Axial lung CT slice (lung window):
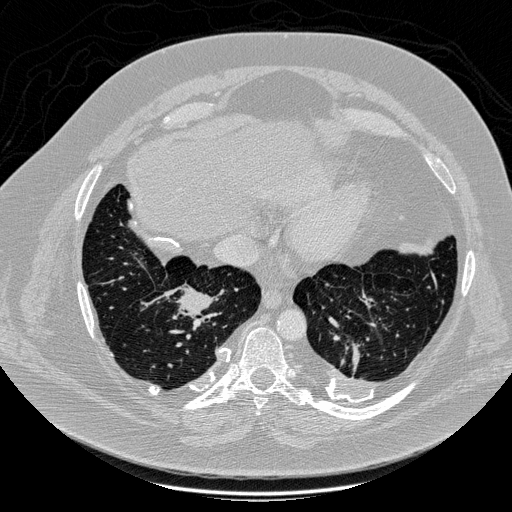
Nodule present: yes
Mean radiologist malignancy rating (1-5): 5